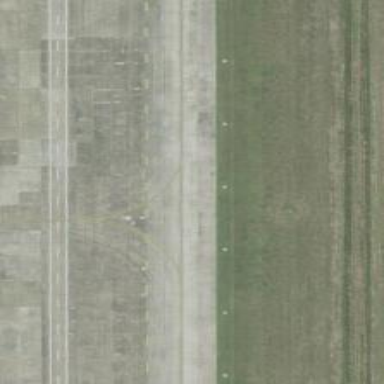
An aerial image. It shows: Image of taxiway at airport.